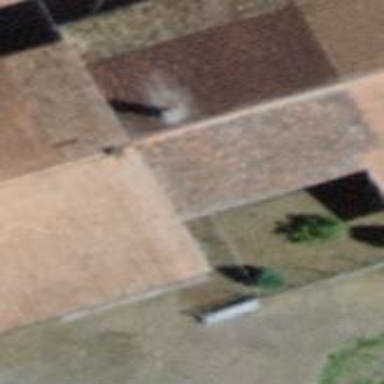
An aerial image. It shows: Farm building.